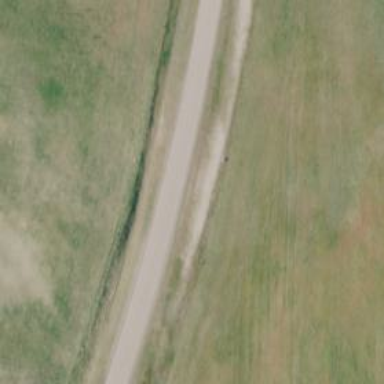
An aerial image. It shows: Secondary road.